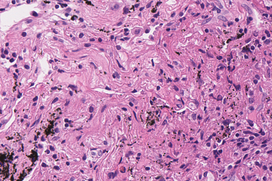
Tumor epithelial tissue: no
Tumor-associated stroma tissue: yes
Normal tissue: no